Question: I receive datatable from SQL with many columns, but one column is datetime:
'''
SELECT
...
, FORMAT([NoteDate] , 'dd/MMM/yyyy h:mm tt' , 'en-US') AS [NoteDate]
FROM ...
'''
So I receive it in DataGridView and try to format this column (as other questions suggest).
'''
dgvCallLogNotes.Columns["NoteDate"].HeaderText = "Date";
dgvCallLogNotes.Columns["NoteDate"].DefaultCellStyle.Format = "M/d/yyyy";
dgvCallLogNotes.Columns["NoteDate"].DefaultCellStyle.Alignment = DataGridViewContentAlignment.MiddleCenter;
'''
But when I try to sort it with column click it just sorting wrong. I think it is sorting by string.

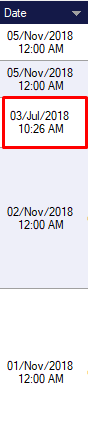
Answer: Make your sql as
'''
SELECT
...
, [NoteDate]
FROM ...
'''
And I believe the rest will work out ok. I'd even go as far as not setting a cell style to format the date; let it get the default from the regional settings of the computer it's running on, that way the user gets control of how he likes to see his dates (especially with m/d/y which can easily be misinterpreted as d/m/y)